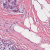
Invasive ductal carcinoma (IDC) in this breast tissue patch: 0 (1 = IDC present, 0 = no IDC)